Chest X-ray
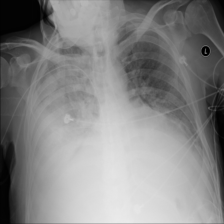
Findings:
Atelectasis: positive
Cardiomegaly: negative
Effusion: positive
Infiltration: negative
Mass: negative
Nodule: negative
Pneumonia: negative
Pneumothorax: negative
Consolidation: negative
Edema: negative
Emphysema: negative
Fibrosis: negative
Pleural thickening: negative
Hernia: negative